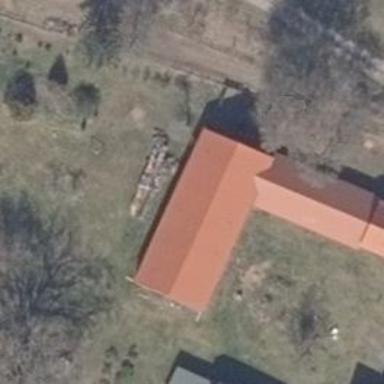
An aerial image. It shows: Gabled barn with distinct roof shape.